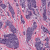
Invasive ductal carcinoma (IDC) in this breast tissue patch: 1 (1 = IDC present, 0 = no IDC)